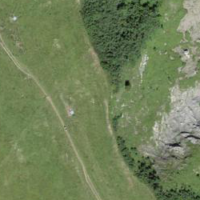
EUNIS habitat code: 24
Species observed at this site:
Arnica montana
Campanula barbata